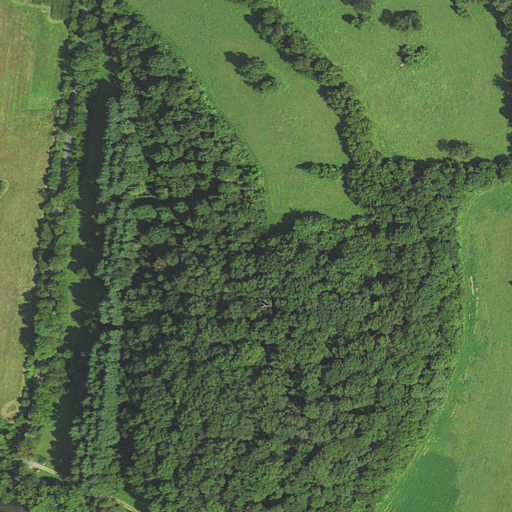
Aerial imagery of mountain in Maryland named Mountain Hill containing pasture, deciduous forest, mixed forest, open development, and shrub